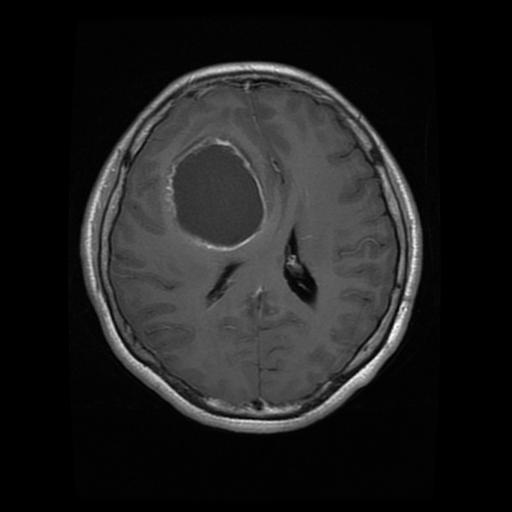
Label: glioma